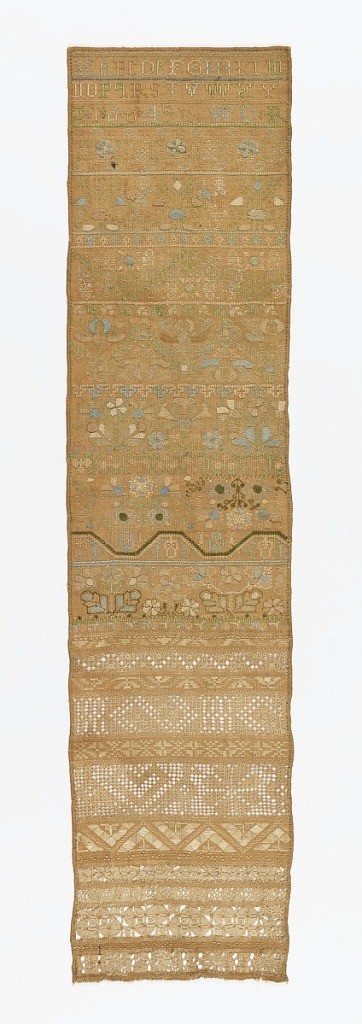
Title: Sampler
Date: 1664
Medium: silk and linen embroidery on linen foundation Technique: embroidered in satin, eyelet, star, and double running stitches with deflected element work and cutwork on plain weave foundation
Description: Bands of alphabet, date, and pattern.  White work at bottom.